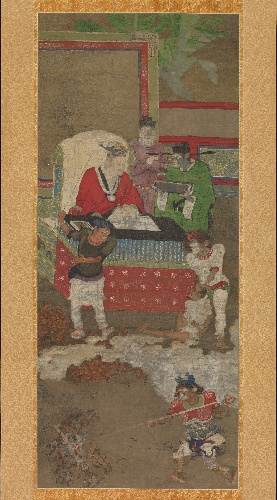
Title: 金處士筆　十王図の内|Ten Kings of Hell
Artist: Jin Chushi
Artist bio: Chinese, active late 12th century
Date: before 1195
Object type: Hanging scroll
Classification: Paintings
Medium: One of five of a set of ten hanging scrolls; ink and color on silk
Culture: China
Period: Song dynasty (960–1279)
Dimensions: Image: 51 x 19 1/2 in. (129.5 x 49.5 cm)
Overall with knobs: 80 x 27 1/2 in. (203.2 x 69.9 cm)
Department: Asian Art
Credit line: Rogers Fund, 1930
Accession year: 1930
Repository: Metropolitan Museum of Art, New York, NY
Tags: Demons|Tables|Men